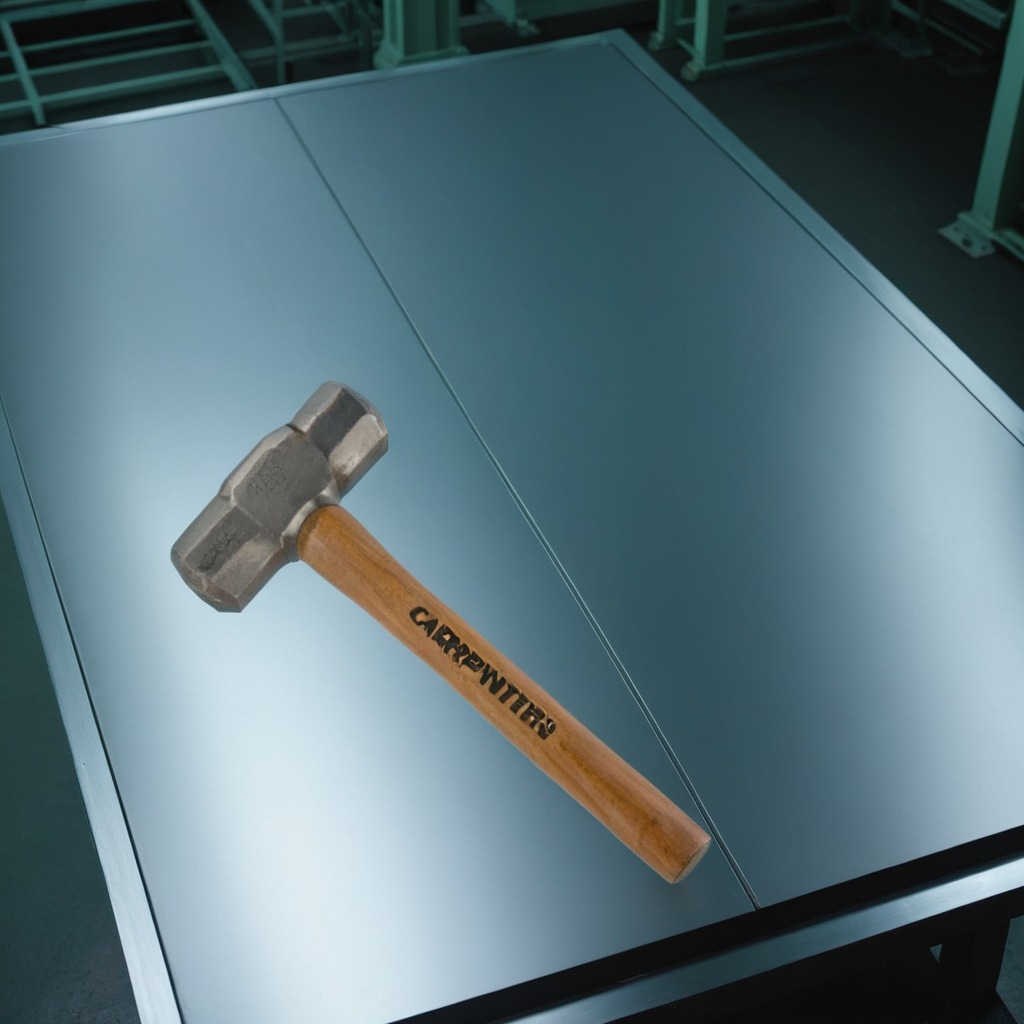
A hammer is lying on the metal table in the machine shop under fluorescent lights.